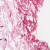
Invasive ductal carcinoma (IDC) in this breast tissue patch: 0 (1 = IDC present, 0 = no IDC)